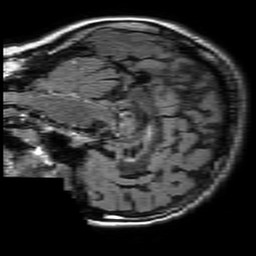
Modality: FLAIR
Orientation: sagittal
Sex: female
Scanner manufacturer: philips
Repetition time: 11 s
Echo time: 0.125 s